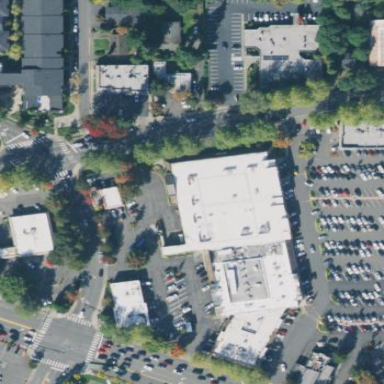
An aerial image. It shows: View of roof of building.